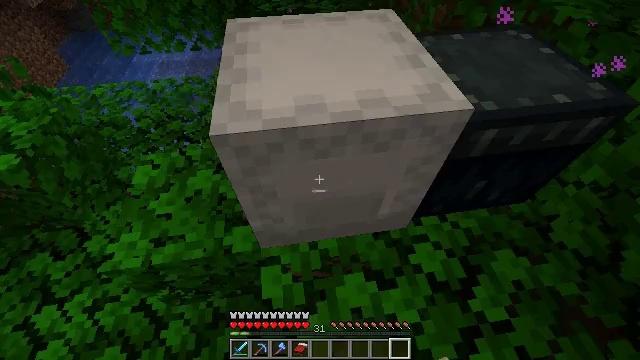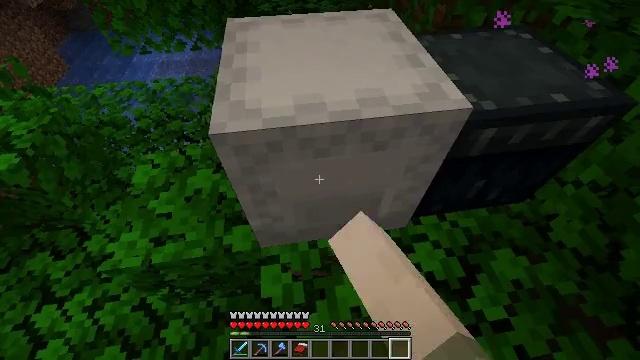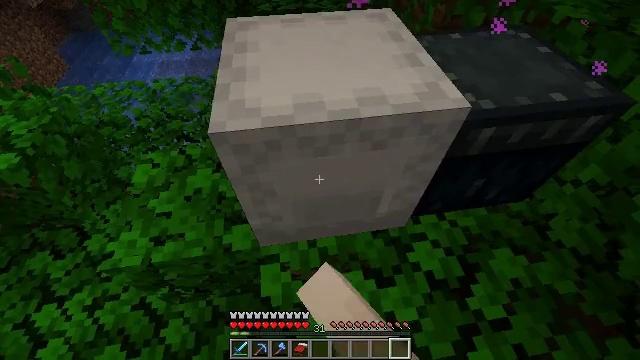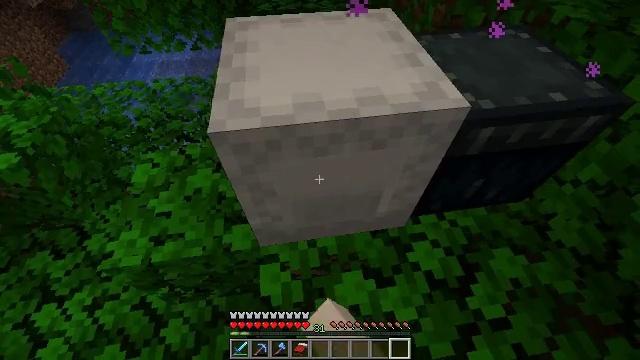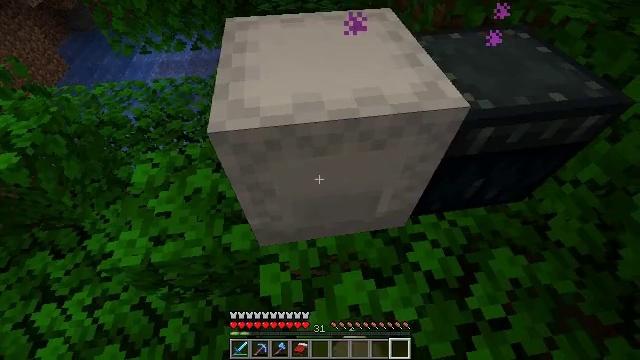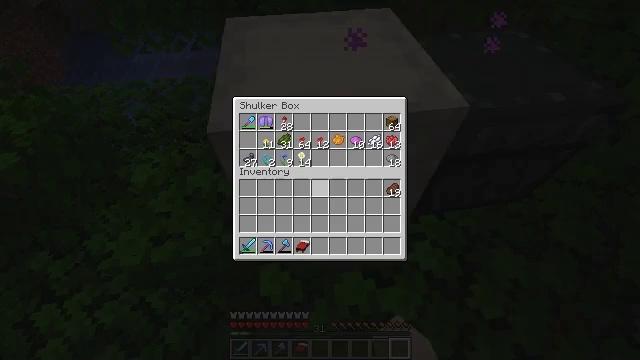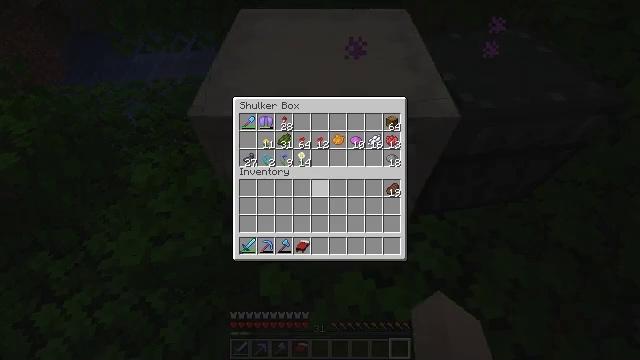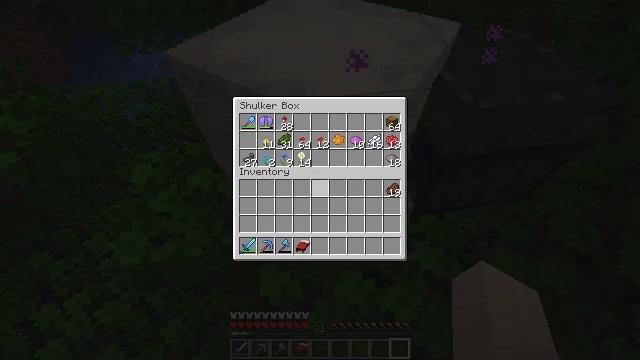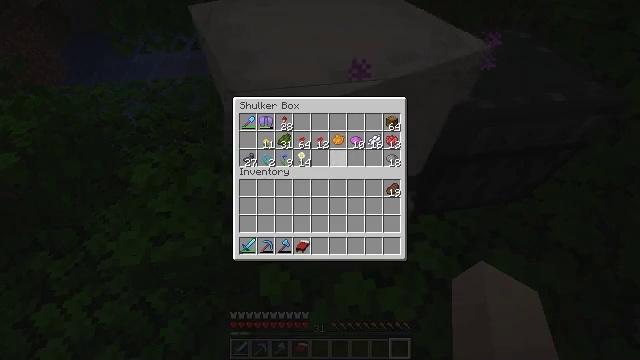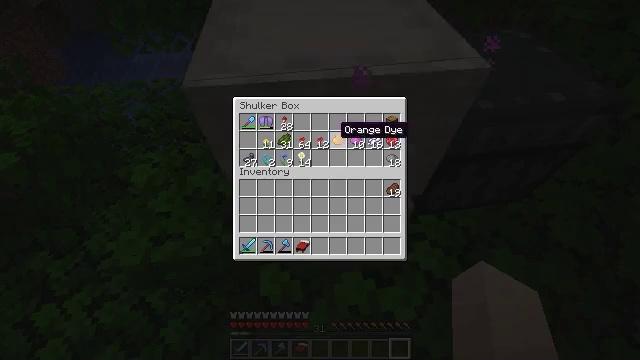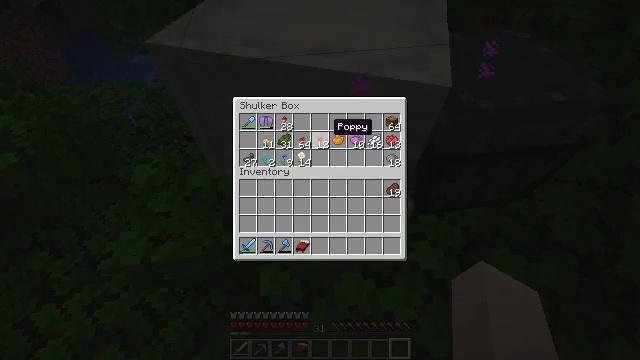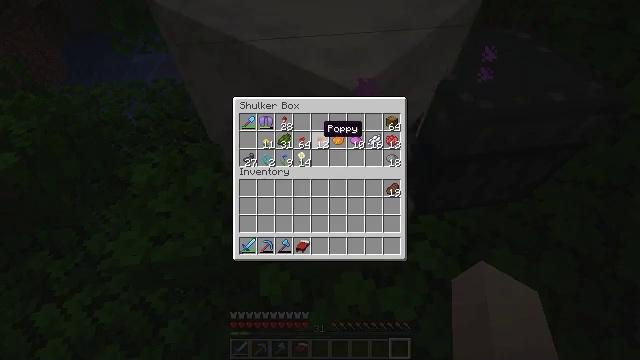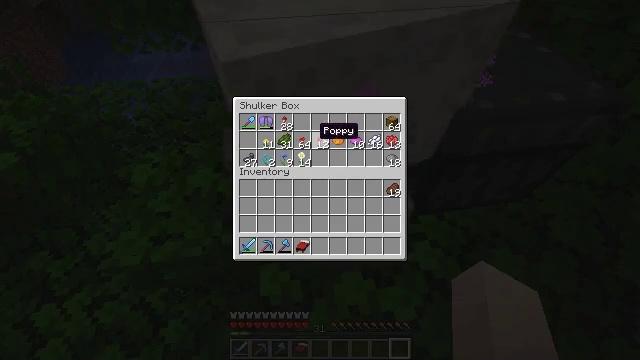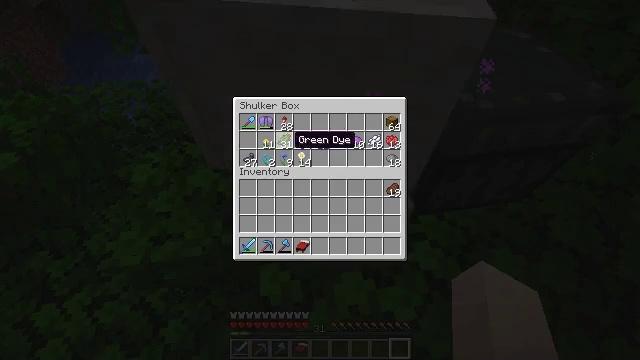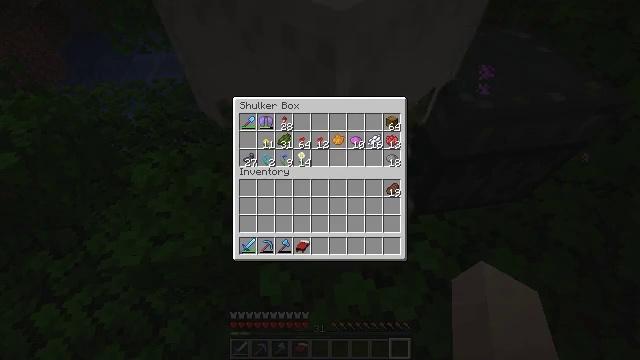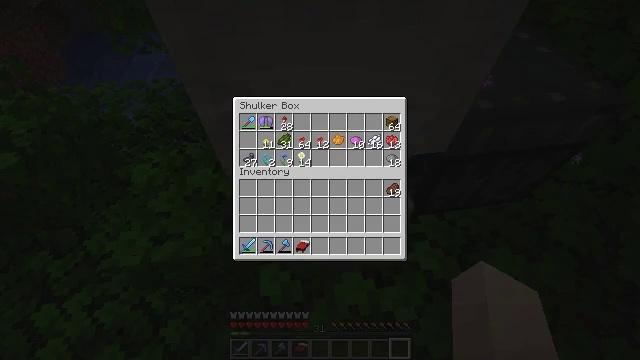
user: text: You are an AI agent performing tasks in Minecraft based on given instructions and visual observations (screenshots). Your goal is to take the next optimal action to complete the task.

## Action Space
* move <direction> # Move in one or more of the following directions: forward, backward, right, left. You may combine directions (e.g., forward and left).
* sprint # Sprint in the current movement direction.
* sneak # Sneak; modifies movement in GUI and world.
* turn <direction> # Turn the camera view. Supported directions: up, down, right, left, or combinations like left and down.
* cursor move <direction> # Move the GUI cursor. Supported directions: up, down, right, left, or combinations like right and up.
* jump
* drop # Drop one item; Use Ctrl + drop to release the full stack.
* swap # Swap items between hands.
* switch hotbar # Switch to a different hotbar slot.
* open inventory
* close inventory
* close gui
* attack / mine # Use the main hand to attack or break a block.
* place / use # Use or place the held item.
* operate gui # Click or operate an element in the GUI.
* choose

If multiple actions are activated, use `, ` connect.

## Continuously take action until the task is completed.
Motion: motion action
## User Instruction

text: Grab the white shulker box for your inventory.
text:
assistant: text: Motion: use / place
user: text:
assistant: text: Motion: no_op
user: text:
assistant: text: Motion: no_op
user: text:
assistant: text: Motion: no_op
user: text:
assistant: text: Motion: open gui
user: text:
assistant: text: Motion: no_op
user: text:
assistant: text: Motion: no_op
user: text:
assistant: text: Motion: cursor move right and up
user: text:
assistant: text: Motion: cursor move up
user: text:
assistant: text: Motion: sneak, cursor move left
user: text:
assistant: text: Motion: sneak, cursor move left
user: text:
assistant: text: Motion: sneak
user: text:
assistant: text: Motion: sneak, cursor move left and down
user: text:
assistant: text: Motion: sneak, cursor move left and up
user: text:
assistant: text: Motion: sneak, cursor move left and up
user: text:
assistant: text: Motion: sneak, cursor move right
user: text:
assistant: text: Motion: sneak, cursor move right
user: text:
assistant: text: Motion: sneak, cursor move right
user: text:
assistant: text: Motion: sneak, cursor move right
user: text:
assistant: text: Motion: sneak
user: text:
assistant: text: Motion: sneak
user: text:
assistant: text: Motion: sneak, operate gui
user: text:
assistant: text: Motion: sneak, operate gui
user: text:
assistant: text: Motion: sneak
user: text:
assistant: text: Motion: sneak, cursor move right
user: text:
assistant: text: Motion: sneak, operate gui
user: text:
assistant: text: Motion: sneak, operate gui
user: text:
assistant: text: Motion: sneak
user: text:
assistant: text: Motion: sneak
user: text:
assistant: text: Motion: no_op